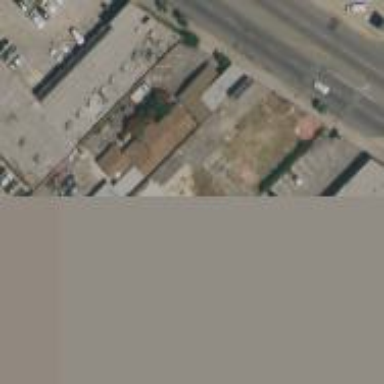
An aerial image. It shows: Retail building.